Interaction volume radius: 5 \u00c5
Interaction volume height: 15 \u00c5
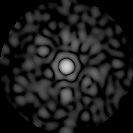
Disorder parameter: 0.7671